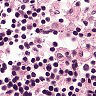
Metastatic tissue present: no